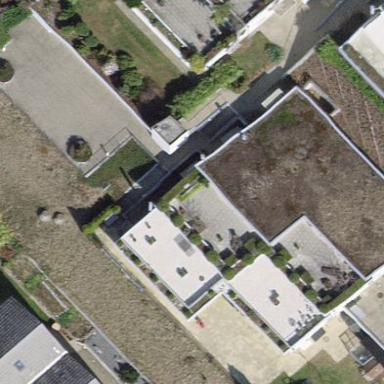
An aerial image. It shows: Terrace building.